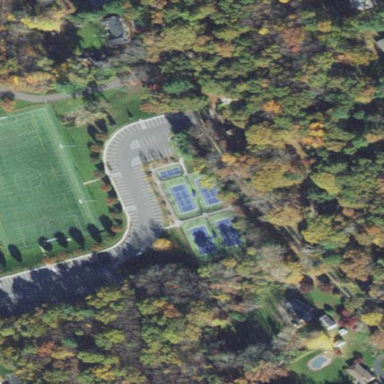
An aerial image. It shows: Tennis court on pitch designated for leisure land.